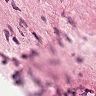
Metastatic tissue present: no